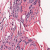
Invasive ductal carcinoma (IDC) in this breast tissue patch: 1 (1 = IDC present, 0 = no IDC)